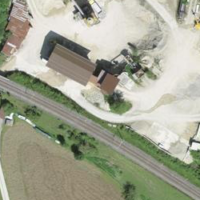
EUNIS habitat code: 56
Species observed at this site:
Cinclus cinclus